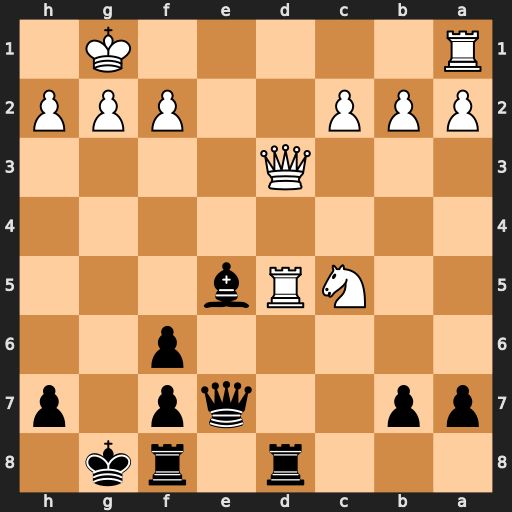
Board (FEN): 3r1rk1/pp2qp1p/5p2/2NRb3/8/3Q4/PPP2PPP/R5K1
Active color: b
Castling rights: -
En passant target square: -
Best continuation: Rxd5 Qxd5 Rd8 Qc4 Rd4